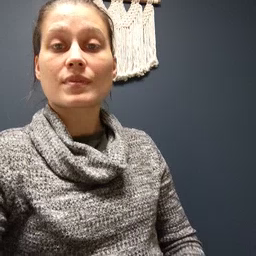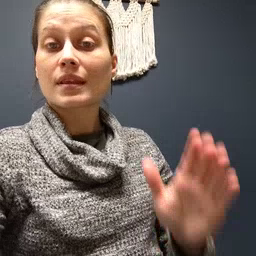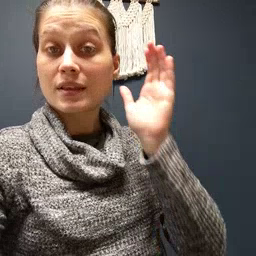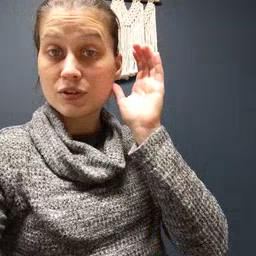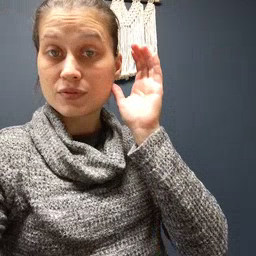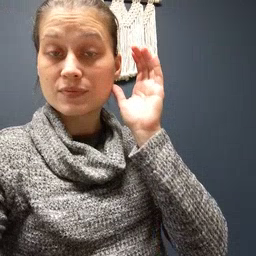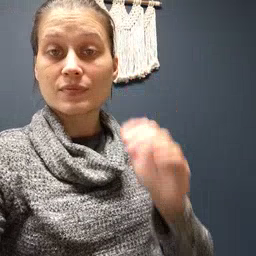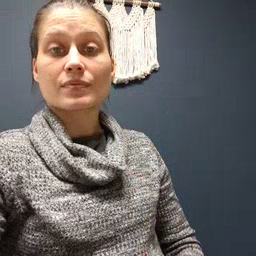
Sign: hear